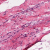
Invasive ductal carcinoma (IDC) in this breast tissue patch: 0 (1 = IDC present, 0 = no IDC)